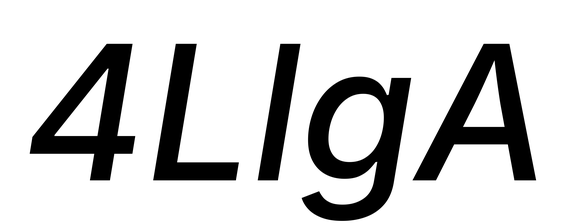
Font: Inter-Italic_Medium_Italic